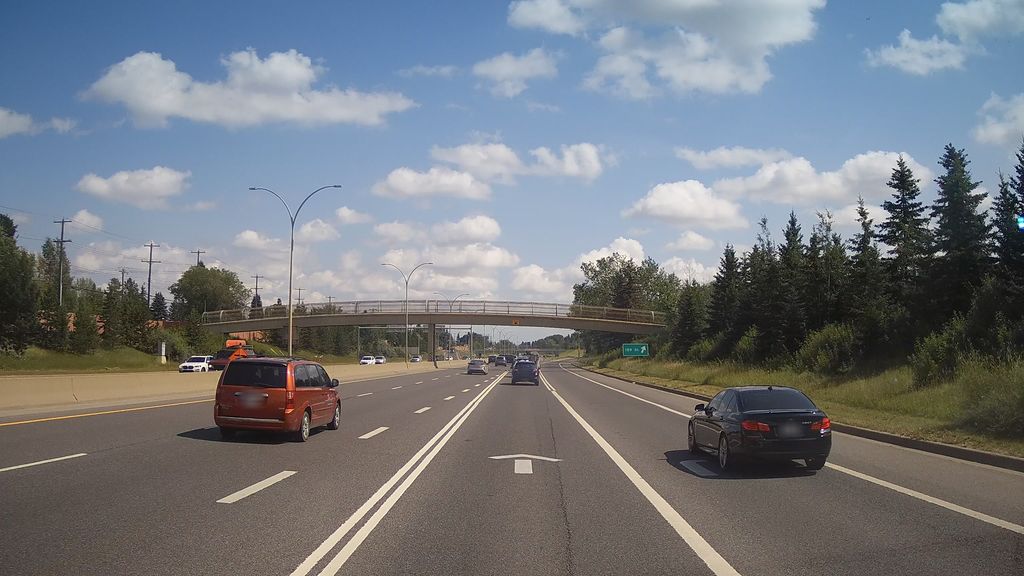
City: edmonton